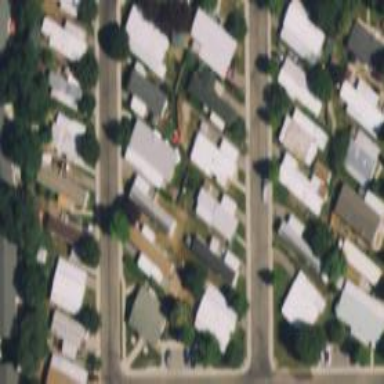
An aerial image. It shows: Residential area designated as trailer park.